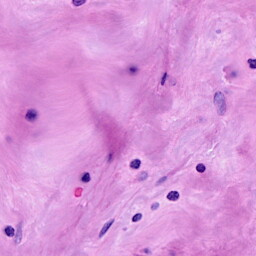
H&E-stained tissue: Breast